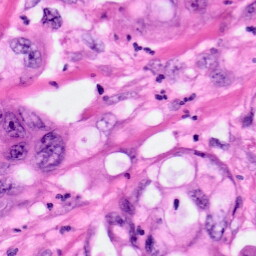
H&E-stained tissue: Pancreatic